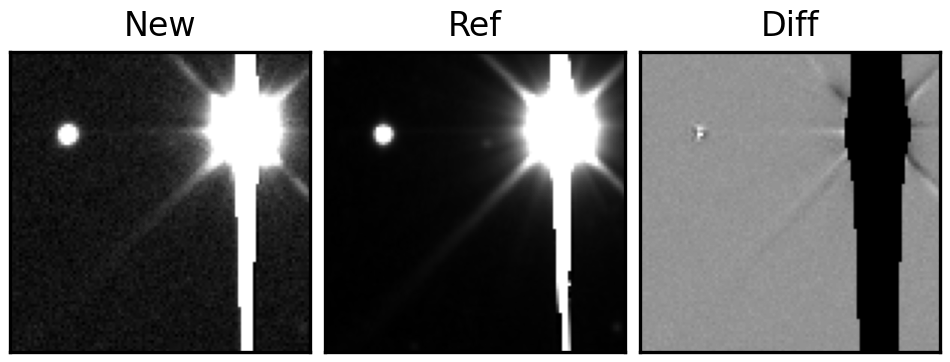
Label: bogus